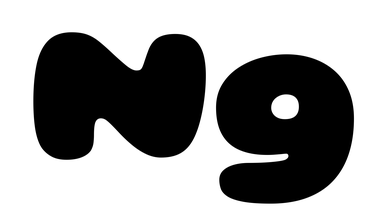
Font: Gluten_Black